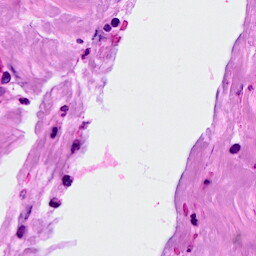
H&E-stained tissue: Breast